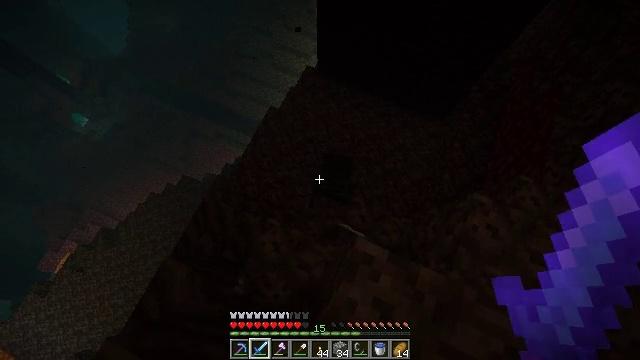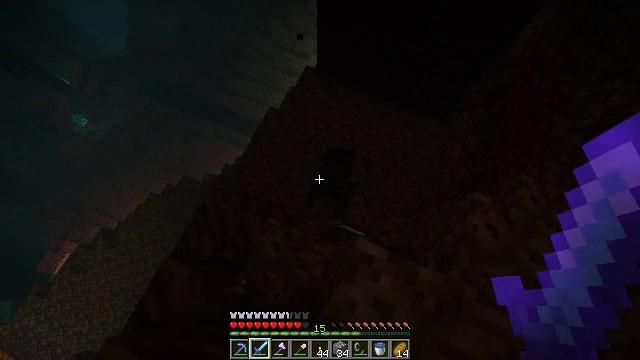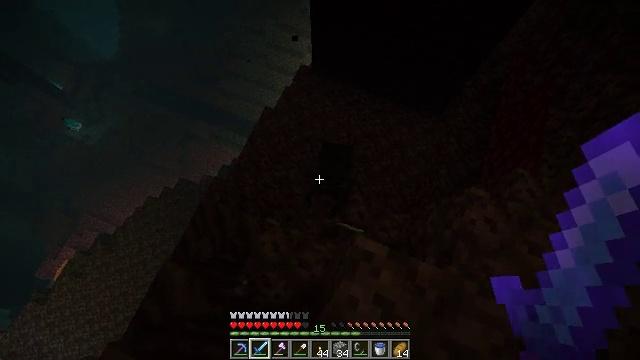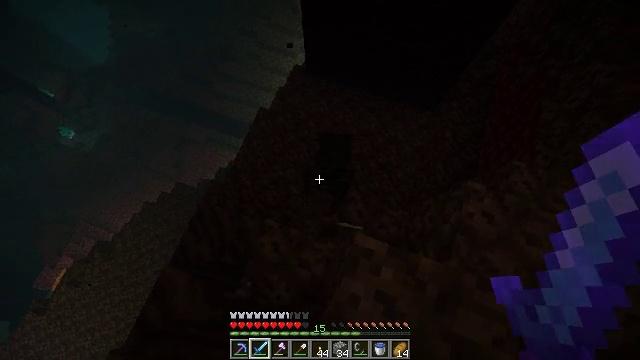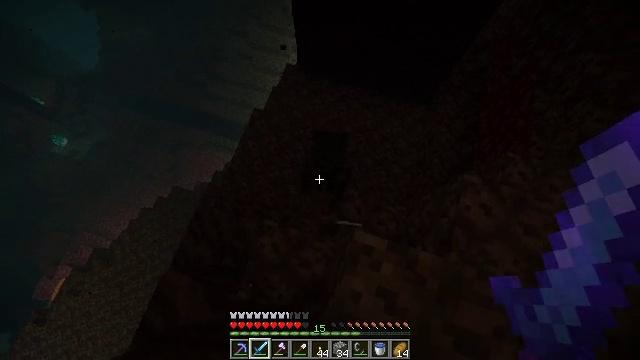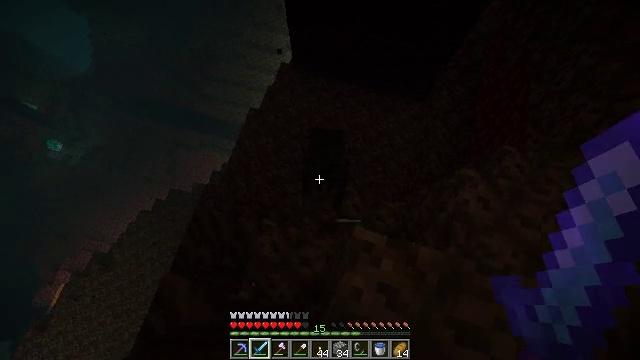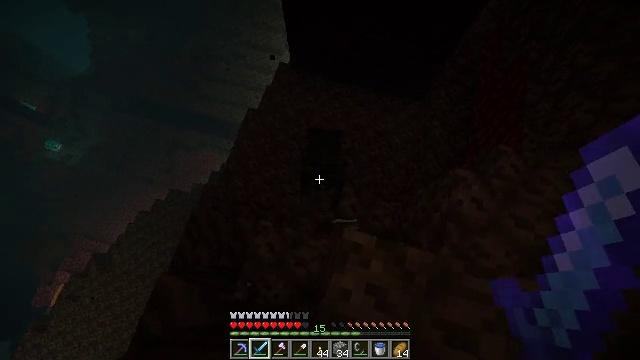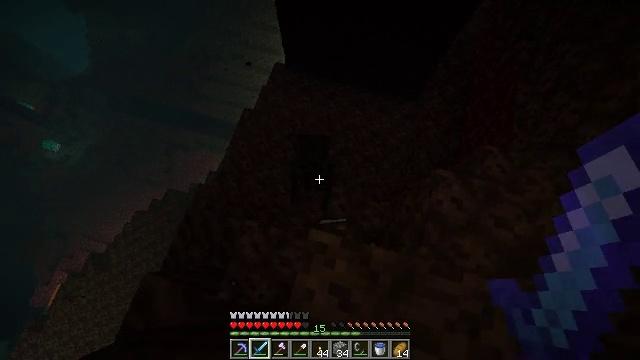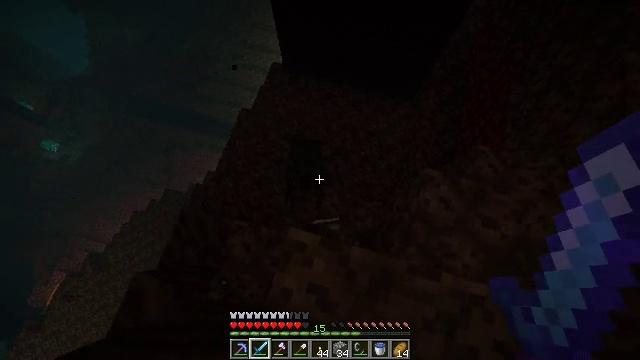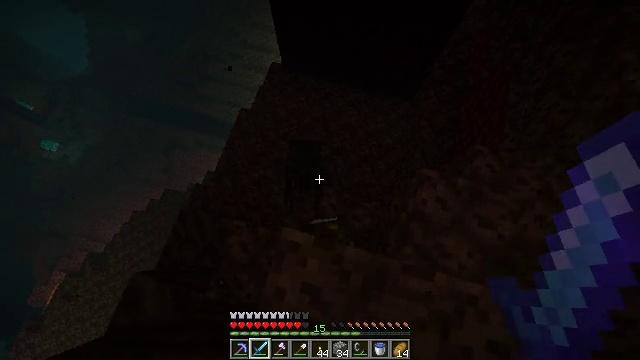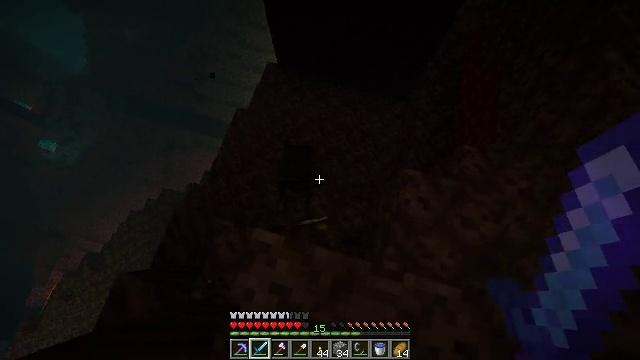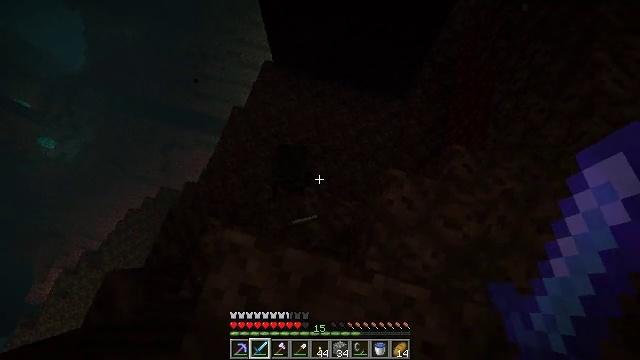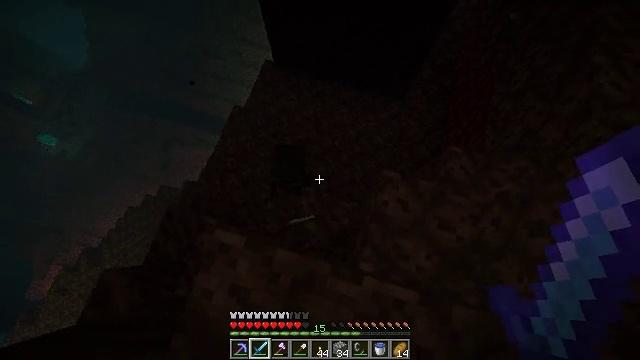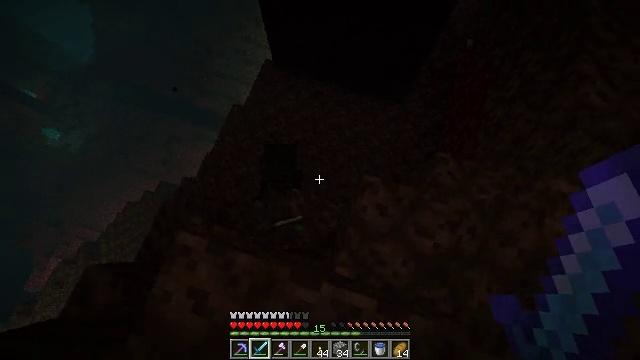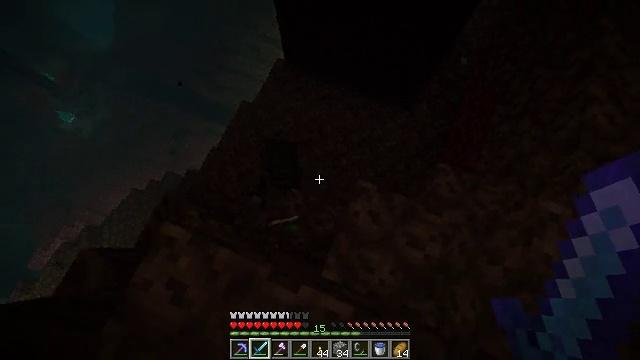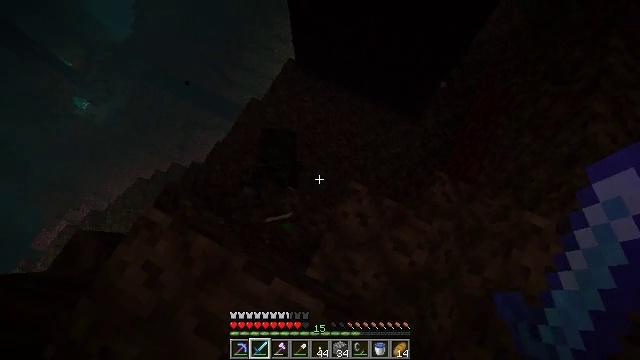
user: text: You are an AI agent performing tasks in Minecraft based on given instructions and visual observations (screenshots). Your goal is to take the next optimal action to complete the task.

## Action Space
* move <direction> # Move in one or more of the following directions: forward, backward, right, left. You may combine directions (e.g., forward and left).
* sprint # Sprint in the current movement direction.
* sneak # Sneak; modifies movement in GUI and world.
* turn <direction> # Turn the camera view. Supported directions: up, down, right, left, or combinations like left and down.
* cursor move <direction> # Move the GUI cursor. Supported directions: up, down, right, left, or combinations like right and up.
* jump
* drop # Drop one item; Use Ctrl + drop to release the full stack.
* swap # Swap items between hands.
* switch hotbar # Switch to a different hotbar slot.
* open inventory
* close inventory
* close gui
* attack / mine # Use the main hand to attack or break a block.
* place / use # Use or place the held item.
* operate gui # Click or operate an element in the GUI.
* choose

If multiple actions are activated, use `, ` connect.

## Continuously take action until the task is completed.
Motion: motion action
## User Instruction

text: Gather soul soil blocks.
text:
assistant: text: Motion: no_op
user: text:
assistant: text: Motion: turn right
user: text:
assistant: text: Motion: turn right
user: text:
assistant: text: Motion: turn right
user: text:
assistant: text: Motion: turn right
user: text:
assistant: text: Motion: move right
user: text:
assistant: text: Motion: move right
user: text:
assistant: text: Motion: move right
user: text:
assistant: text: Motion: move right
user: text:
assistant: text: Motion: move right
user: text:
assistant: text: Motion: move right
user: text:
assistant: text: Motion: move right
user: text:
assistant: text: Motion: move right, turn left
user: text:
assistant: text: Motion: turn left
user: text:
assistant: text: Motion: turn left
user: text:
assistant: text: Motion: turn left
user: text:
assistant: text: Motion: no_op
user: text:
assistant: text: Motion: no_op
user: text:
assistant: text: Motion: turn left
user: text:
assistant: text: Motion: turn left
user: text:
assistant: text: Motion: turn left
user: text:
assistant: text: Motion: turn left
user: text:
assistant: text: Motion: turn left
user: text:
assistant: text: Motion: turn left
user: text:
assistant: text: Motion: no_op
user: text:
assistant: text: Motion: no_op
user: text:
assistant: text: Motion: no_op
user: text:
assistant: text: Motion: no_op
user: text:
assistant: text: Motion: no_op
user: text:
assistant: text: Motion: no_op